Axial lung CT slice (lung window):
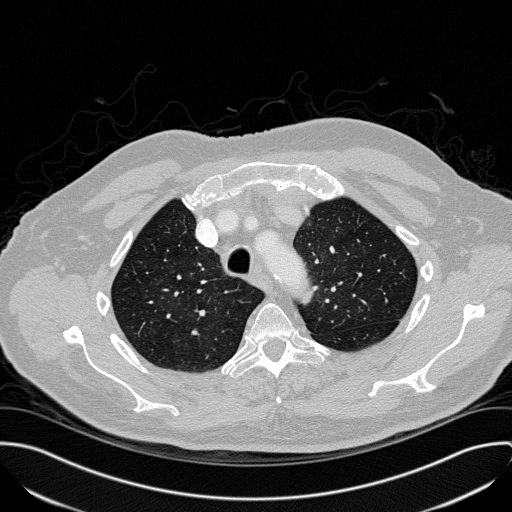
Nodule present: no